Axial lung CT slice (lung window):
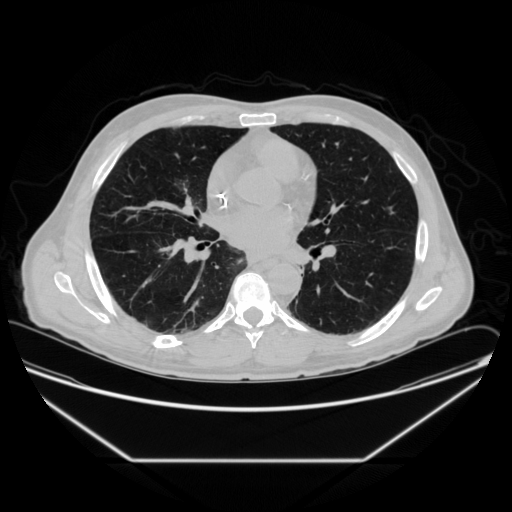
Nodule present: no